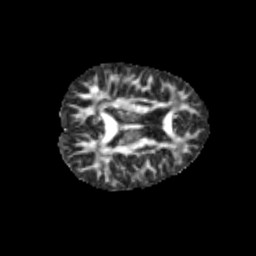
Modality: FA
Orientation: axial
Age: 12
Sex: male
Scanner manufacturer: siemens
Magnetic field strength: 3 T
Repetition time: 3.8 s
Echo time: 0.07 s